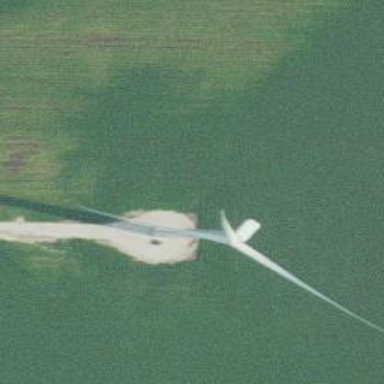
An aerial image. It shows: Wind generator using horizontal axis wind turbines.